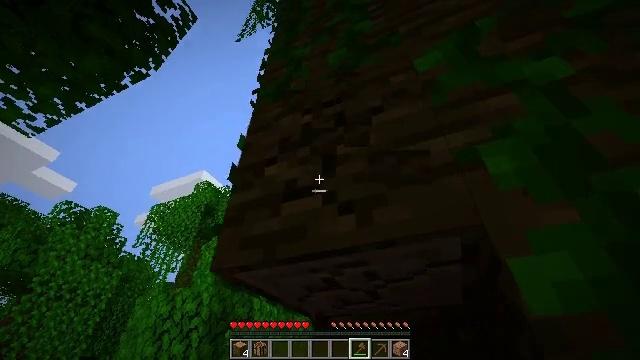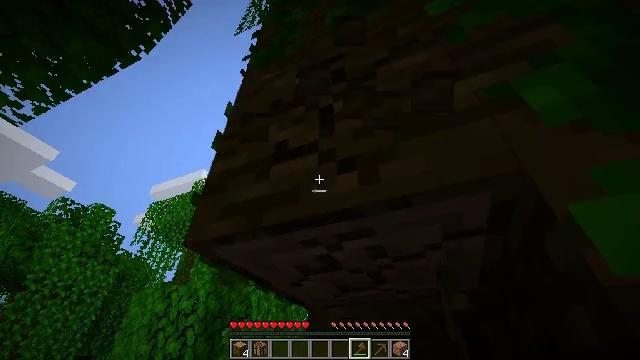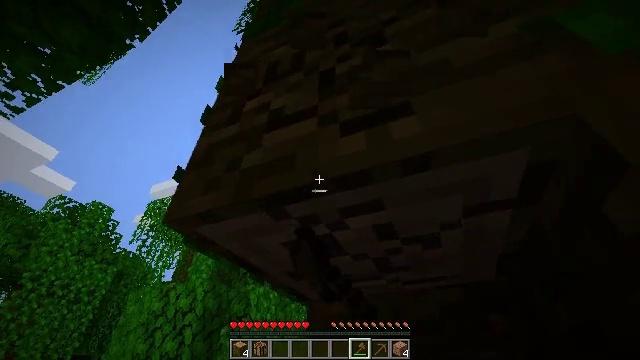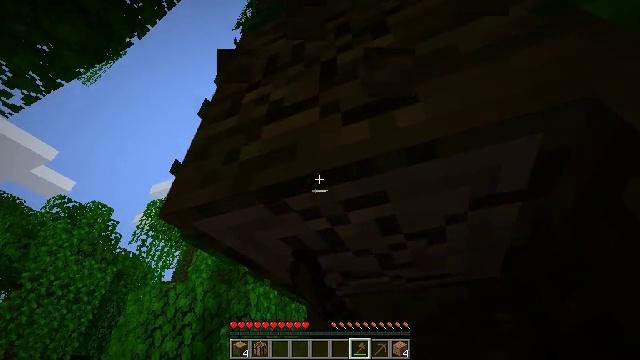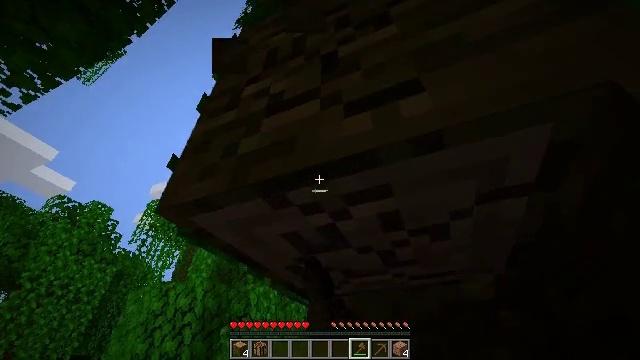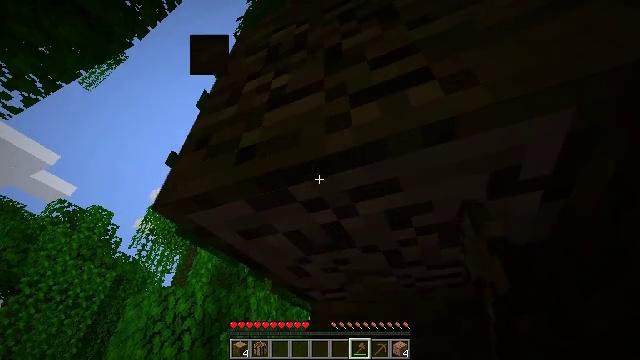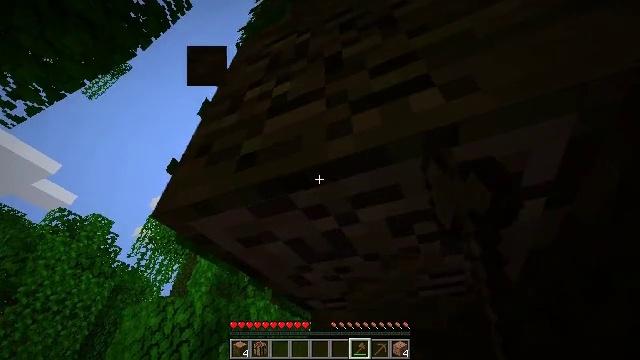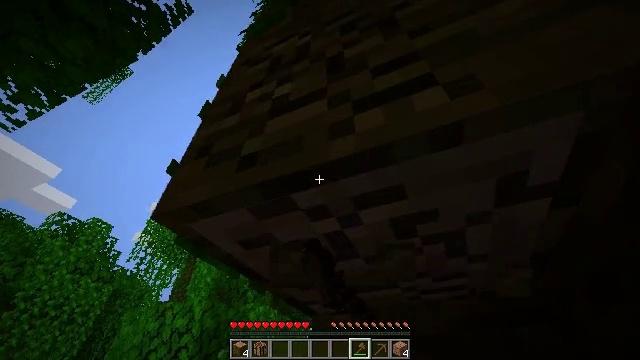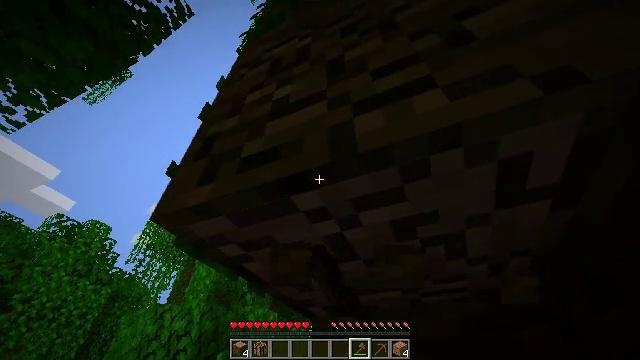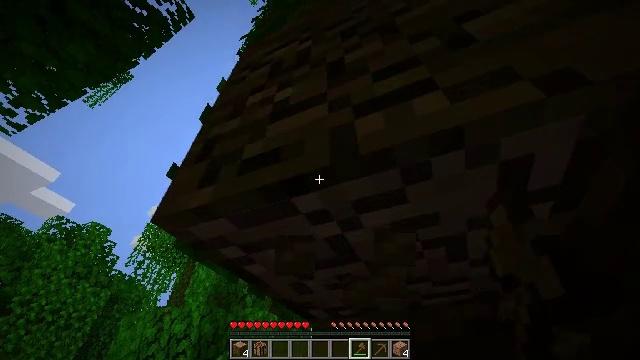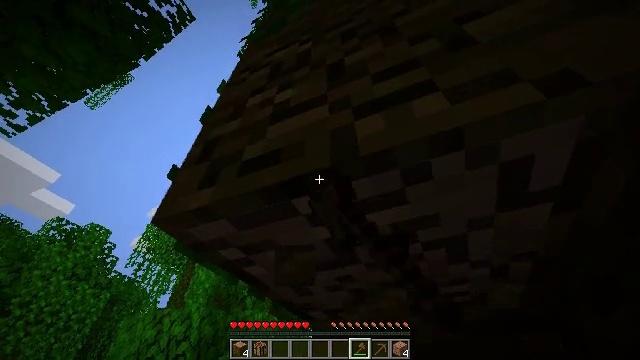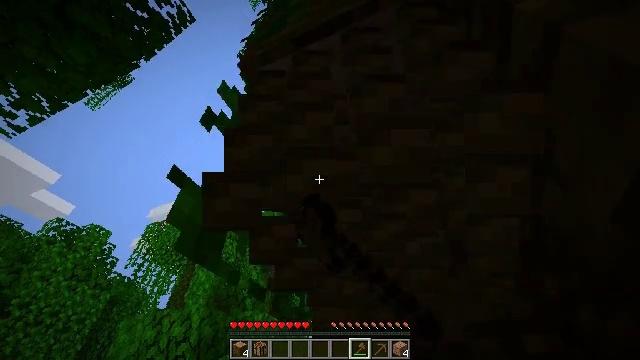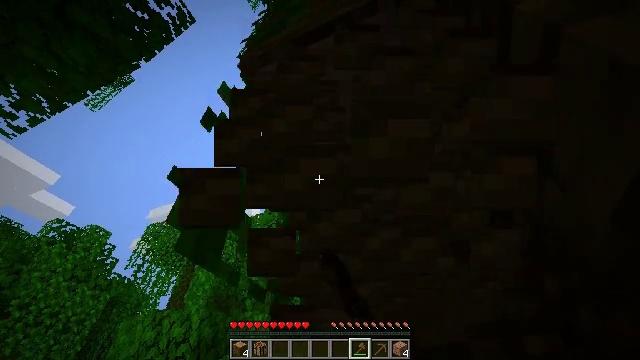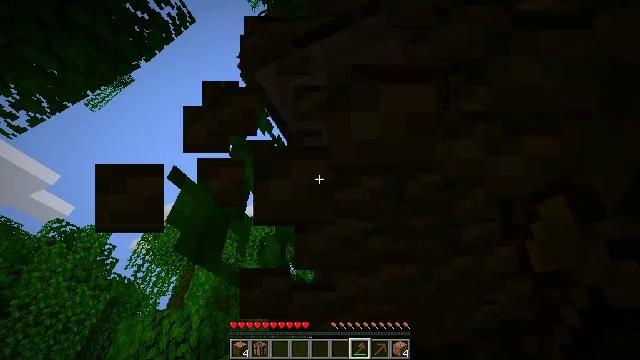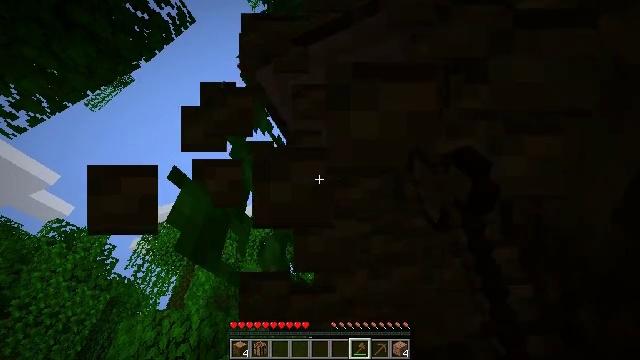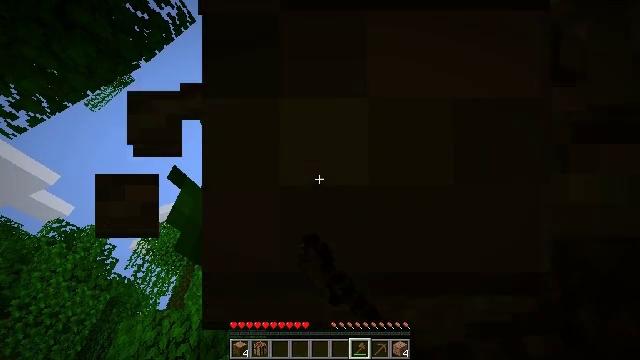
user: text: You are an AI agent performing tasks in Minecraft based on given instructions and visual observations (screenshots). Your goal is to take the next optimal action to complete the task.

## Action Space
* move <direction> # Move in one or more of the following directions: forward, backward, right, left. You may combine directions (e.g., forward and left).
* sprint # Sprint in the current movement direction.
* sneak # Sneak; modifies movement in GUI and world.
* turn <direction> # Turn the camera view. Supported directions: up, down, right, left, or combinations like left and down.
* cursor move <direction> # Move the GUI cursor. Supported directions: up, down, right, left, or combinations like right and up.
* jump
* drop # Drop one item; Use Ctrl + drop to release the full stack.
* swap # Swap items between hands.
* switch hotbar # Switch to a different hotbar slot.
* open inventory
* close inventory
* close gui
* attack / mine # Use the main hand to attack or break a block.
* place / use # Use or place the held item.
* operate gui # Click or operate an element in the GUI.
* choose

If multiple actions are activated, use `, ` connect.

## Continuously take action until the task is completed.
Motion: motion action
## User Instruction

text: Use an axe to chop the jungle log.
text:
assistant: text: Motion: move forward, attack / mine
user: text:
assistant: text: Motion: attack / mine
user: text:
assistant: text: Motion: attack / mine
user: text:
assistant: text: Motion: attack / mine
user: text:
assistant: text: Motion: attack / mine
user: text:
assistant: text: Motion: turn up, attack / mine
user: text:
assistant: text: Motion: attack / mine
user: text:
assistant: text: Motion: attack / mine
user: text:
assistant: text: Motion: attack / mine
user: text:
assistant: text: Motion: attack / mine
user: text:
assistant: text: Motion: attack / mine
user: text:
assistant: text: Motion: attack / mine
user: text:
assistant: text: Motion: attack / mine
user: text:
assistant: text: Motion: attack / mine
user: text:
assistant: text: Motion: attack / mine
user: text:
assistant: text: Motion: attack / mine
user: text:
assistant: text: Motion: attack / mine
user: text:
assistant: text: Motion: attack / mine
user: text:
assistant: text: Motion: attack / mine
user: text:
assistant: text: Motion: attack / mine
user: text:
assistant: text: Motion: attack / mine
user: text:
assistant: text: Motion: attack / mine
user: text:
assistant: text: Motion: no_op
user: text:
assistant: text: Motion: no_op
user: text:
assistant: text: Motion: no_op
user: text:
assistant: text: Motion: no_op
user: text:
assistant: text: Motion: no_op
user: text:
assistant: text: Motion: no_op
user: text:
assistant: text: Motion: no_op
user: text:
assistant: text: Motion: no_op